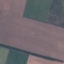
Land use / land cover class: AnnualCrop